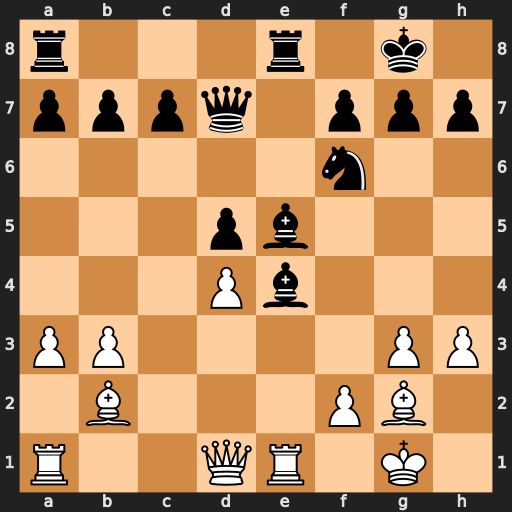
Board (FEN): r3r1k1/pppq1ppp/5n2/3pb3/3Pb3/PP4PP/1B3PB1/R2QR1K1
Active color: w
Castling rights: -
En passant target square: -
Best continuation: dxe5 Bxg2 Kxg2 Ne4 Rxe4